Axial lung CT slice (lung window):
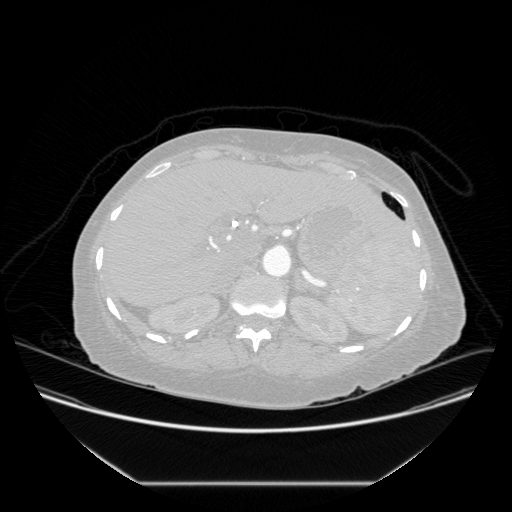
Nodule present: no